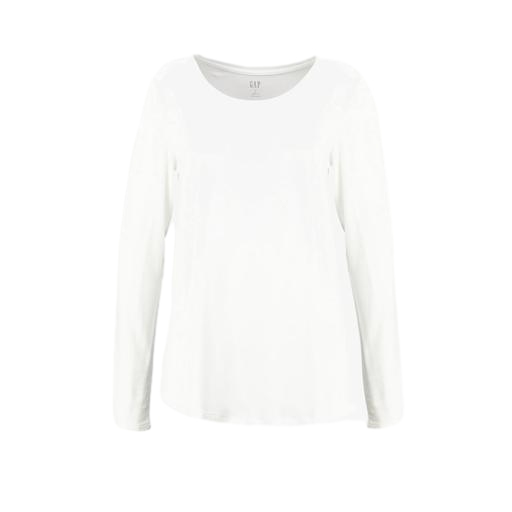
ls jersey tee, white jersey long-sleeve shirt, white lace-front jersey top, white background